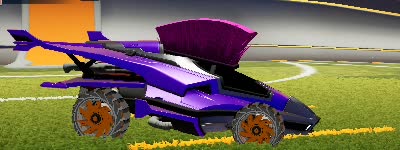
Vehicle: aftershock